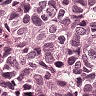
Metastatic tissue present: yes